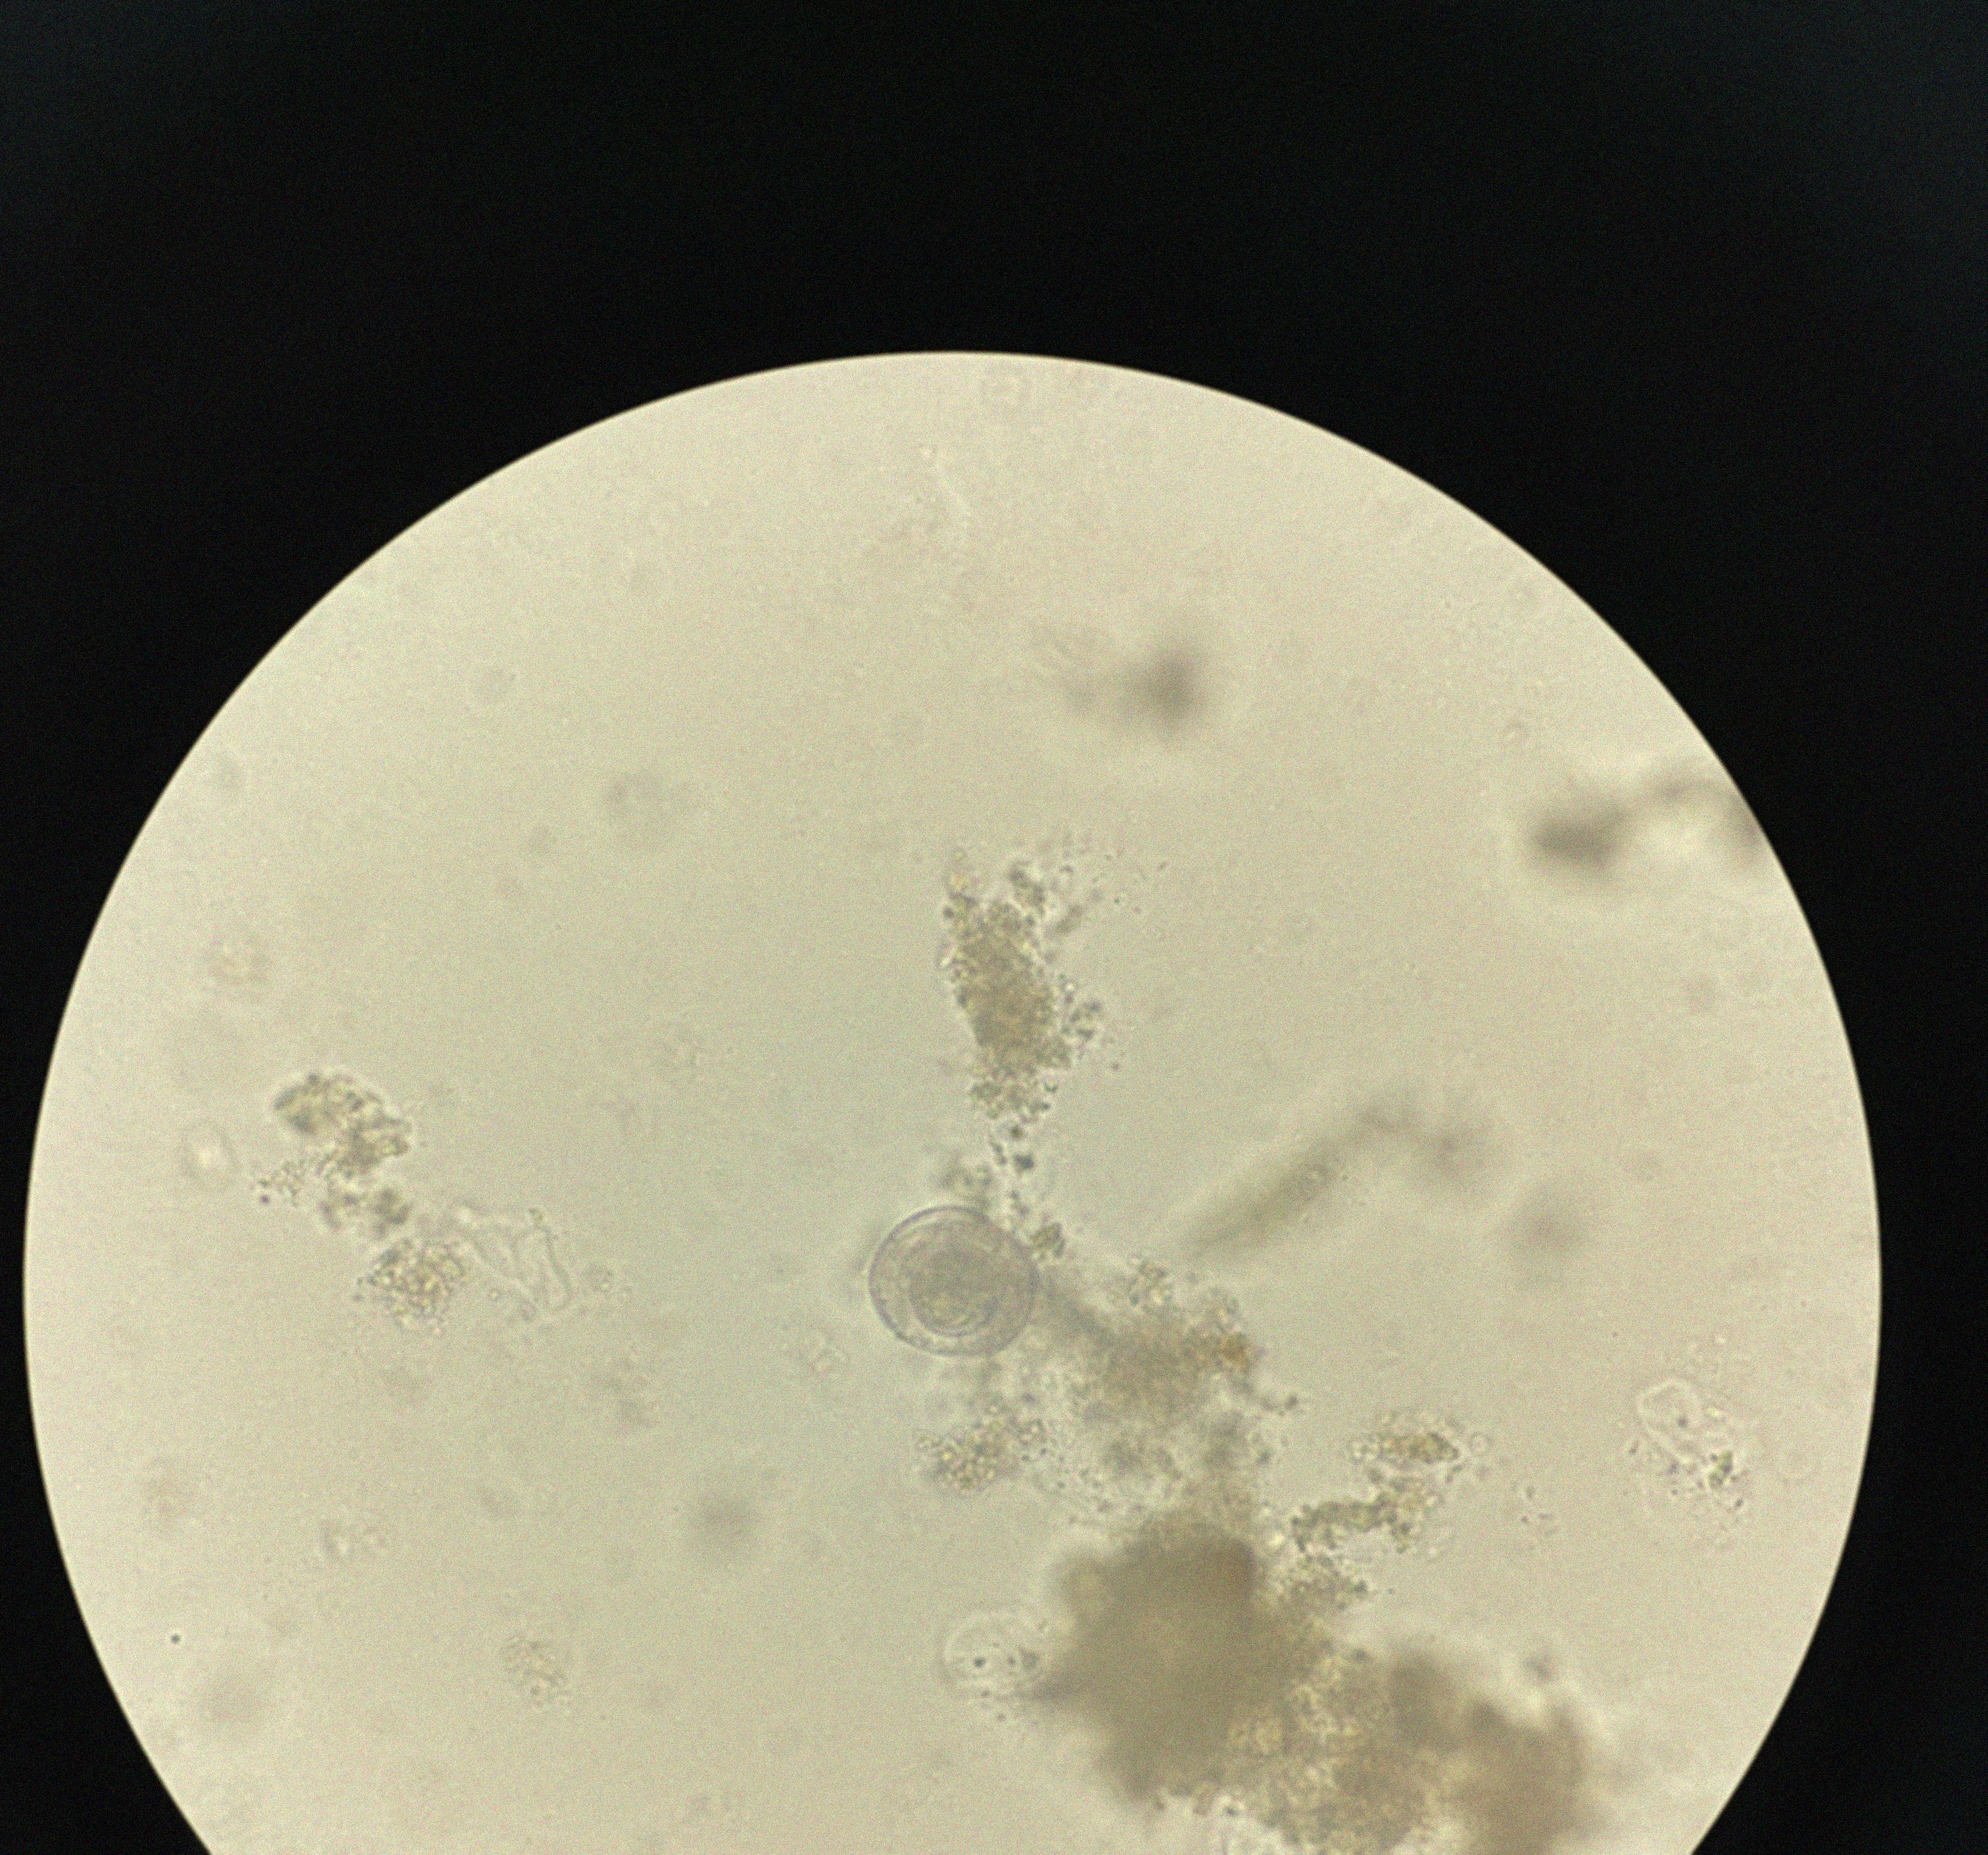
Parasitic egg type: Hymenolepis nana